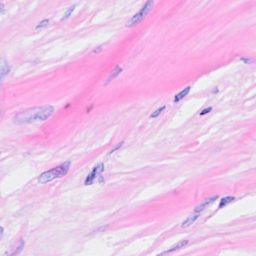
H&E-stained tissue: Breast